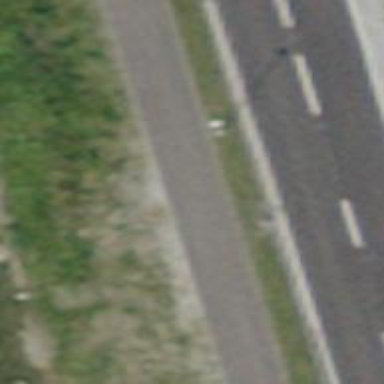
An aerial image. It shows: Asphalt cycleway.